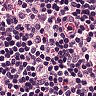
Metastatic tissue present: no